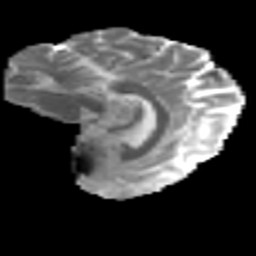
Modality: MD
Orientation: sagittal
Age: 44
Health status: ill
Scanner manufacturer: philips
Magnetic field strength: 3 T
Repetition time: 9 s
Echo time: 0.127 s